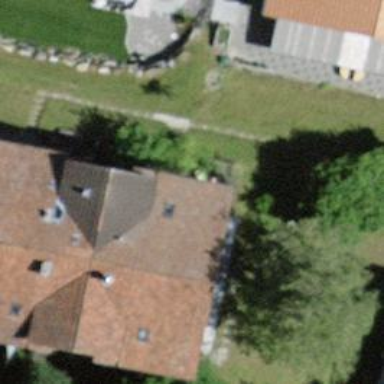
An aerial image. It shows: Residential building.